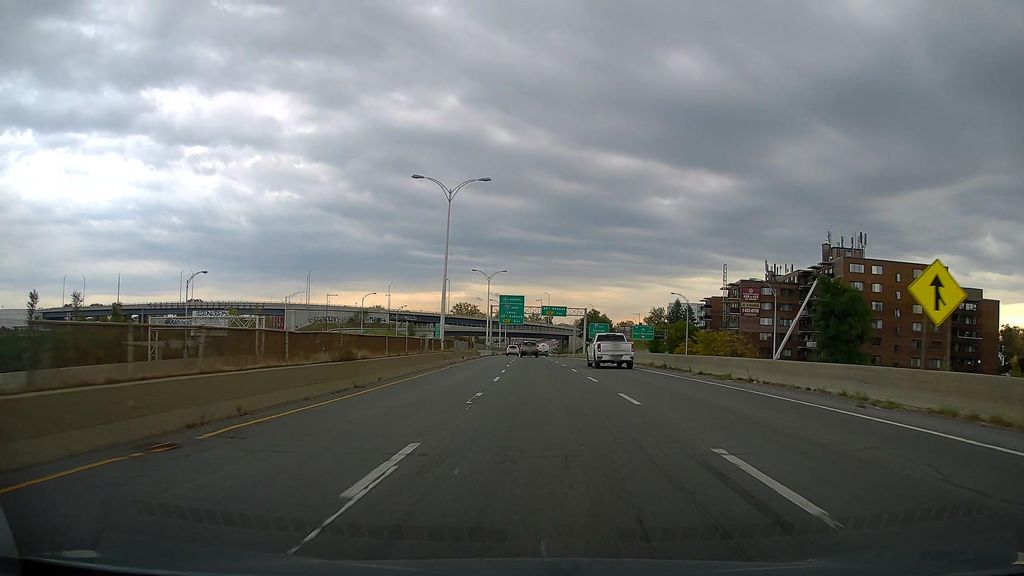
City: montreal